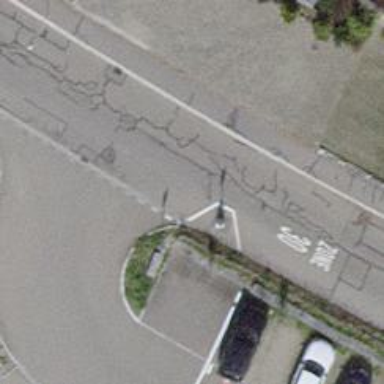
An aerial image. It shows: Traffic calming feature called choker.